Question: The red elements below are my divs, the big black rectangle is what the user see at the browser(window), I think that the image is self-explanatory and this is the html and css that produces the current result:
'''
<div class="wrapper">
<div></div>
<div></div>
<div></div>
<div></div>
<div></div>
<div></div>
</div>
'''
css:
'''
.wrapper{
position: absolute;
bottom: 10px;
left: 0;
width: auto;
height: auto;
}
.wrapper div{
float: left;
margin: 5px;
border: 1px solid red;
width: 200px;
height: 80px;
}
'''
What do I need to change or add to make sure the majority of the divs go to the next ?

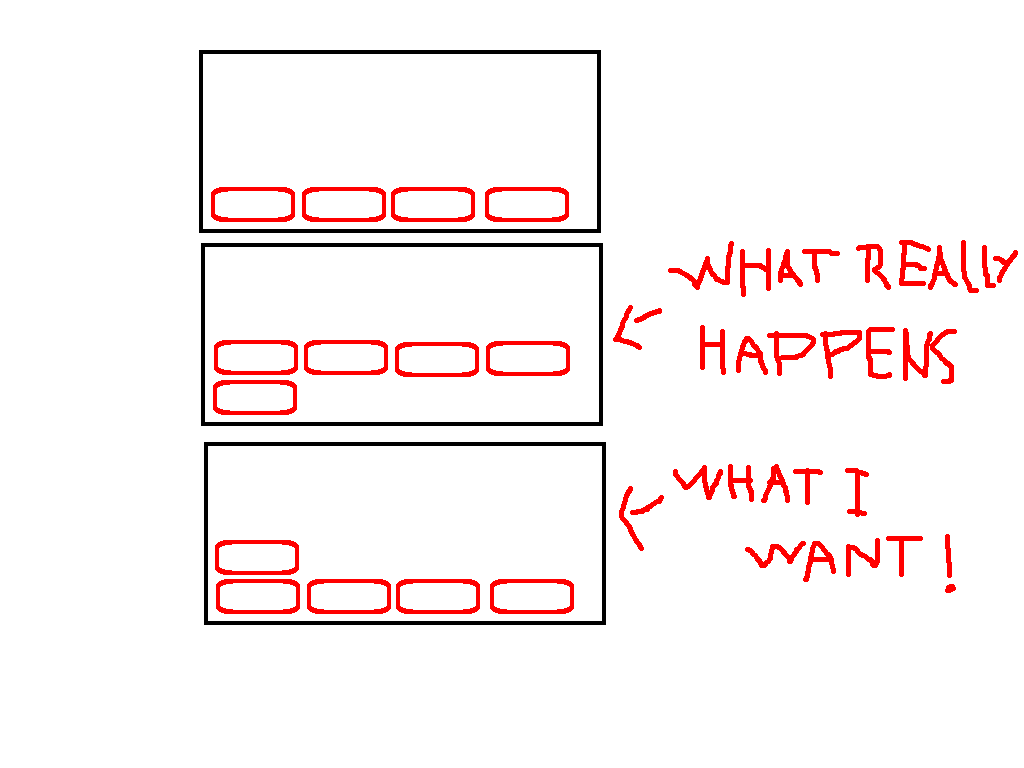
Answer: Here is a link to a JSFiddle I created which does this: <URL>
I used jQuery in order to dynamically change how many elements were on each line always allowing for the top to have the least amount of elements:
'''
$(document).ready(function(){
adjustWidths();
});
$(window).resize(function() {
adjustWidths();
});
function adjustWidths() {
cWidth = $('.child').width();
numDivs = Math.floor($(window).width() / cWidth);
$('.child').removeClass('clear');
$('.child:nth-last-child('+numDivs+'n)').addClass('clear');
}
'''